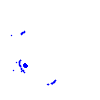
Particle: electron